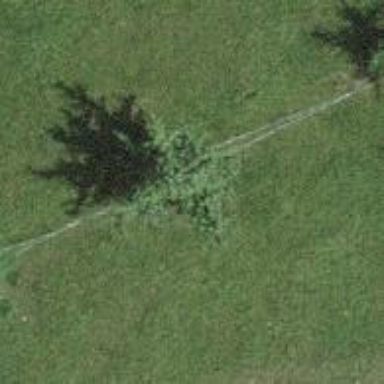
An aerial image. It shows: Beautiful tree in nature.